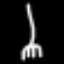
Label: fork